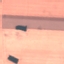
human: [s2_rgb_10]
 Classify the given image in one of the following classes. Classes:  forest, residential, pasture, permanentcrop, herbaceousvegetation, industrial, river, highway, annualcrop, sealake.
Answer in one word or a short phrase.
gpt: AnnualCrop